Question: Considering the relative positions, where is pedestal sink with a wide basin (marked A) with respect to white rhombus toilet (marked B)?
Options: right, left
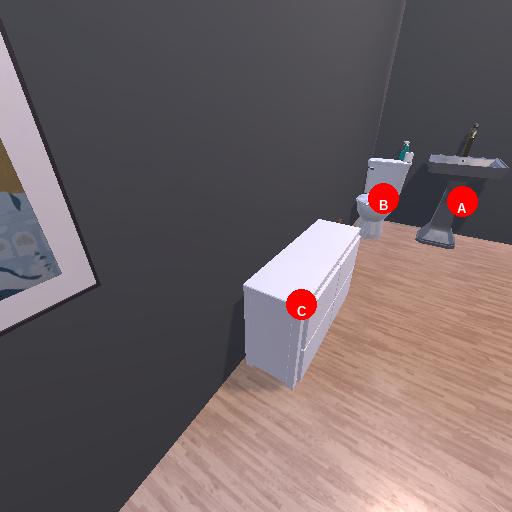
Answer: right